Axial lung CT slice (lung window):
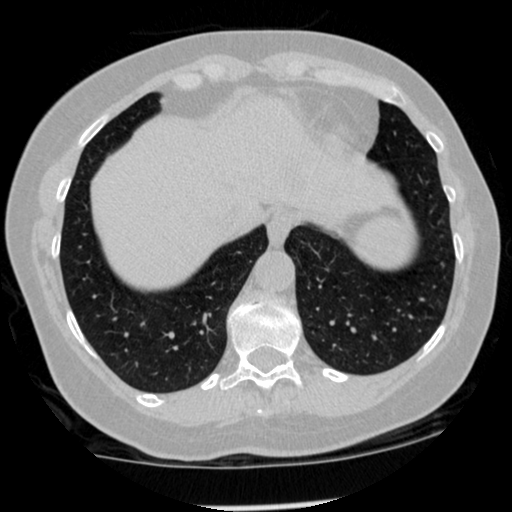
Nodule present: no